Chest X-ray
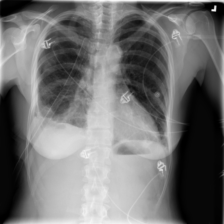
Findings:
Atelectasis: positive
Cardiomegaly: negative
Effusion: positive
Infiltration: positive
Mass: negative
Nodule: negative
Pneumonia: negative
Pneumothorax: positive
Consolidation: negative
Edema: negative
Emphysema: negative
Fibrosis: negative
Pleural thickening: negative
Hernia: negative